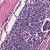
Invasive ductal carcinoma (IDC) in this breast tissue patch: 0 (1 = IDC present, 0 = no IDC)